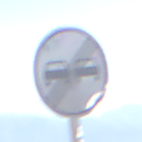
Verkehrszeichen: EndeUeberholverbot
Umgebung: Outdoor, Nature
Tageszeit: Midday
Wetter: Clear
Licht: Natural
Jahreszeit: NotSpecified
Kontrast: HighContrast